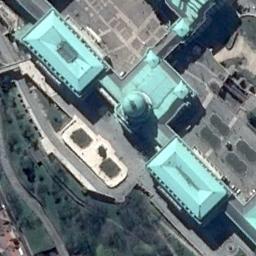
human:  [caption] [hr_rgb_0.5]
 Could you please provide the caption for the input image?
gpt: There are some trees near the palace .

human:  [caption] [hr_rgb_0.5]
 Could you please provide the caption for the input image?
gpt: The palace is surrounded by some bare land .

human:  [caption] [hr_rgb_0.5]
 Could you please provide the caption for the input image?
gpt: The palace is on the open place next to some trees .

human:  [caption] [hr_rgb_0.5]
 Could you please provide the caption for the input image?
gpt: The green palace has a tower and some squares .

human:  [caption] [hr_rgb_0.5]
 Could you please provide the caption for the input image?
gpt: There are some green trees beside the cyan palace .